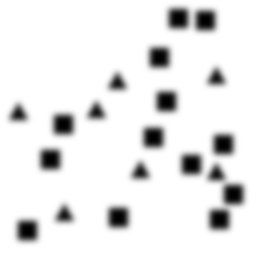
Squares: 13
Triangles: 7
Stars: 0
Total shapes: 20